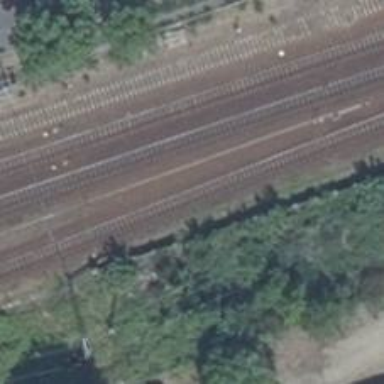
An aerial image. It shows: Railway signal.